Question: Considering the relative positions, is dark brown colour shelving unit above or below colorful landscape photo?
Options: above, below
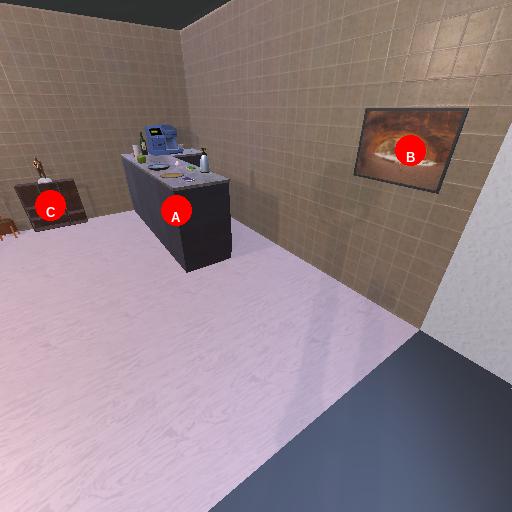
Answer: above